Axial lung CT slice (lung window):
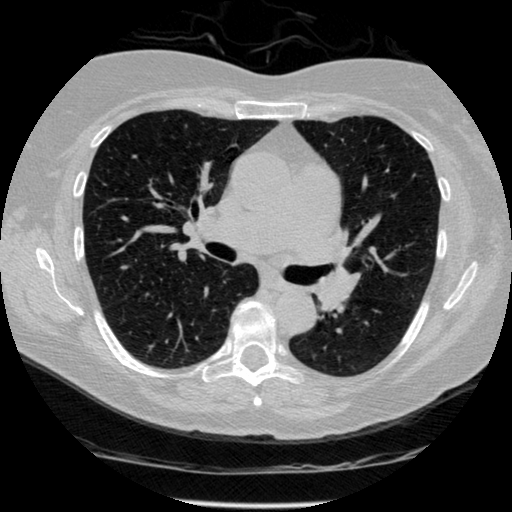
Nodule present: no